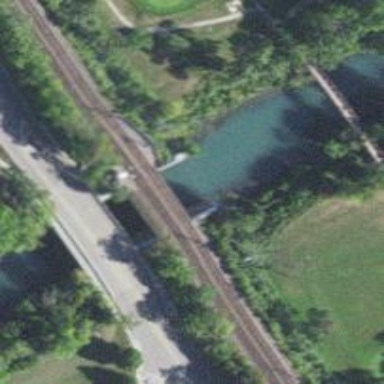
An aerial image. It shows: Viaduct railway bridge.